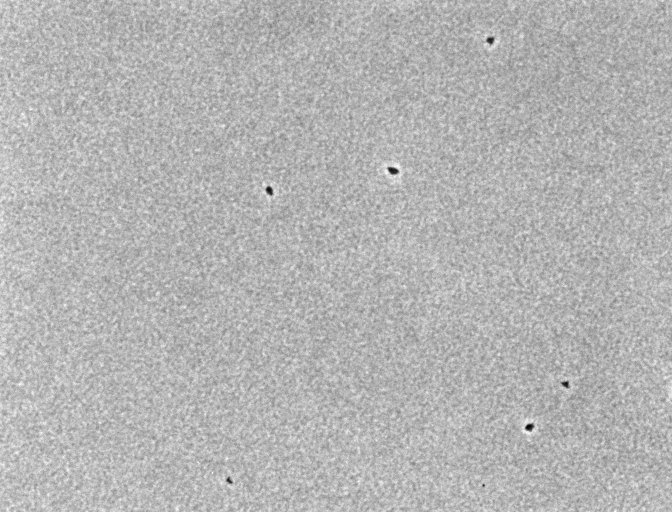
various_fewshot